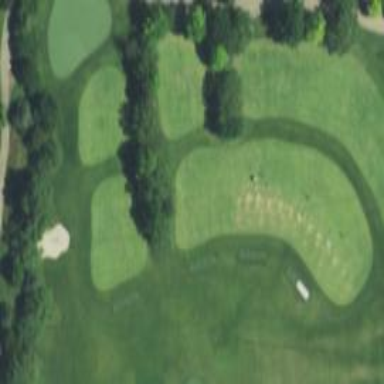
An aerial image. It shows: Grass area designated as golf tee.